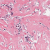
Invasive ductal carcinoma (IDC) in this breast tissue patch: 1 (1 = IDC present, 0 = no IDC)